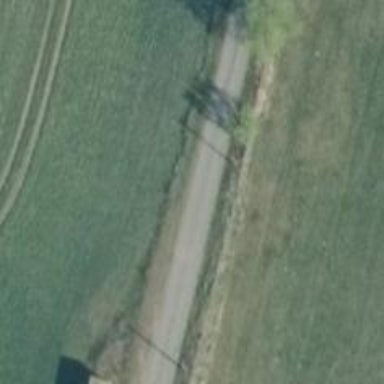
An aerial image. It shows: Unclassified road with asphalt surface that serves as bicycle path.